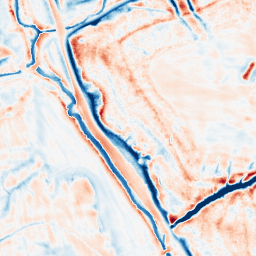
Category: edge_preserving
Decomposition family: bilateral
Decomposition parameters: d: 21
sigma_color: 50
sigma_space: 100
Upsampling method: sinc_hamming
Upsampling parameters: scale: 2
kernel_size: 8
Upsampling scale: 2